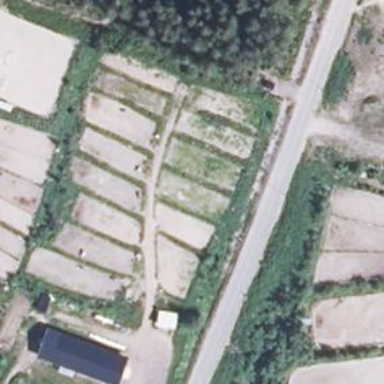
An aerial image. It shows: Fence surrounding area used for animal keeping.